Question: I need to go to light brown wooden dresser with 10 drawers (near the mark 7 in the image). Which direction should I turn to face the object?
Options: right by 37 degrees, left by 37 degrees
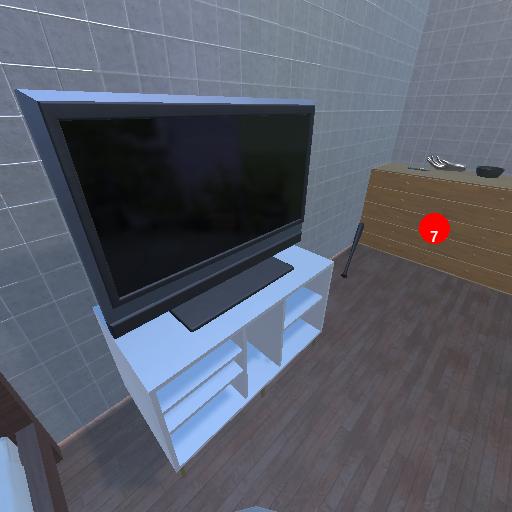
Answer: right by 37 degrees